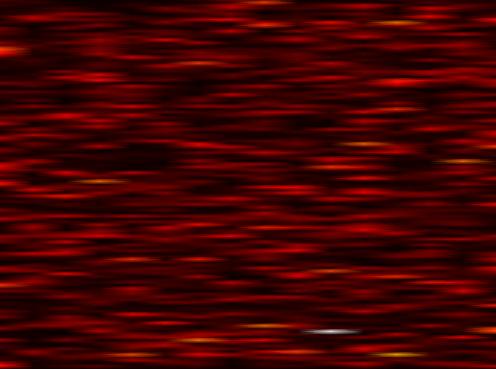
Label: OFDM